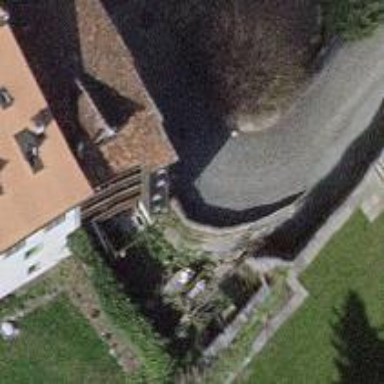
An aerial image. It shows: Retaining wall.